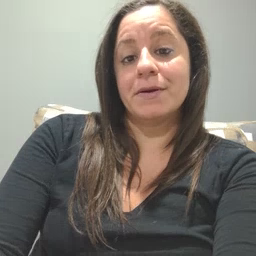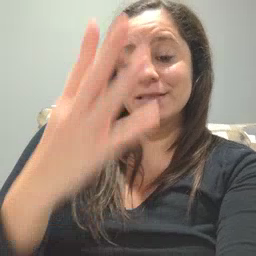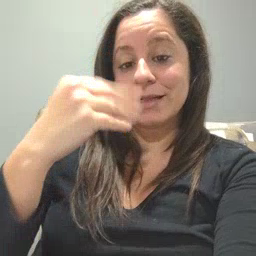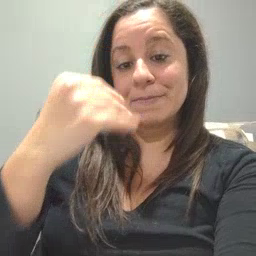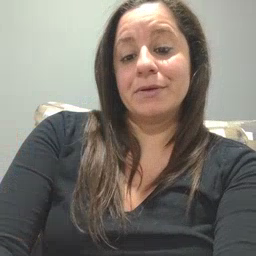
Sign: sleepy